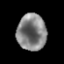
Tissue: prostate
Cell type: Epithelial cells
Senescence score: 0.3449
Nuclear area (px): 1048
Mean DAPI intensity: 129.16